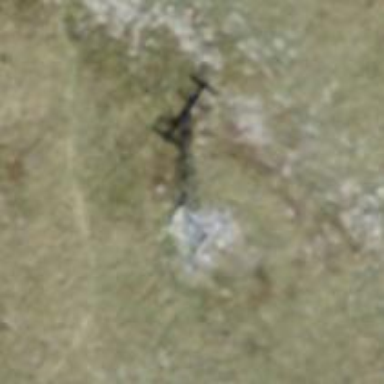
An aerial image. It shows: Pylon used for aerialway.